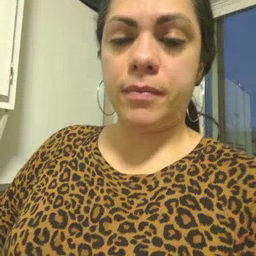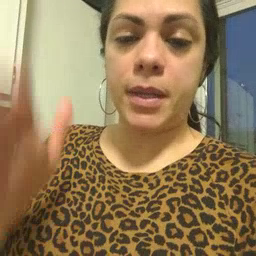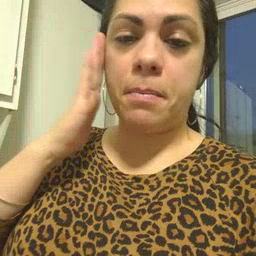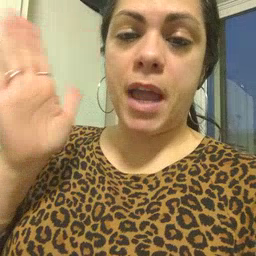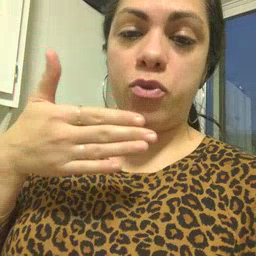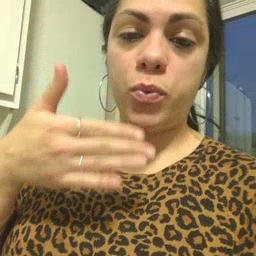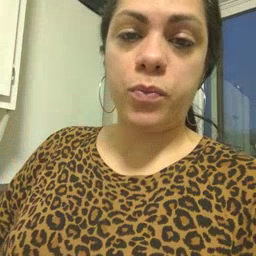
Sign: bedroom